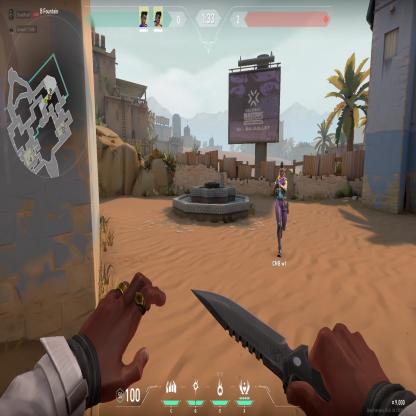
Label: teammate